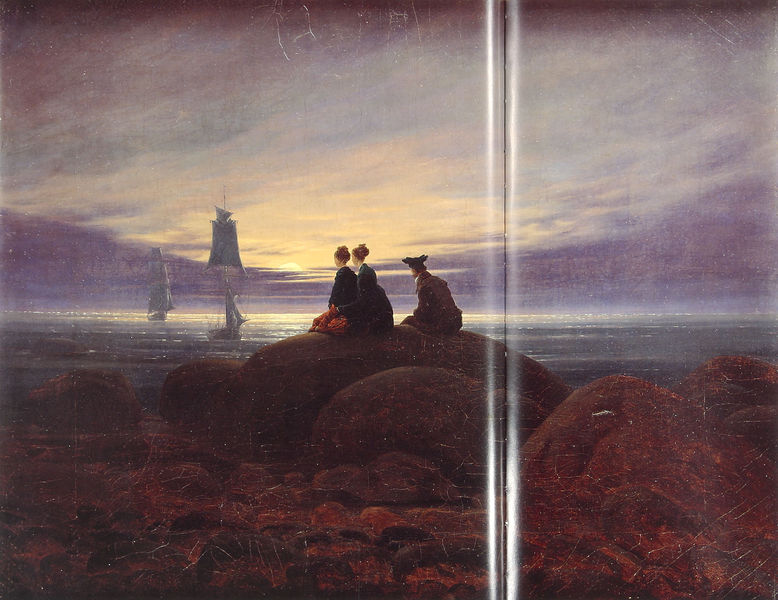
Titel: Mondaufgang am Meer
Künstler: Caspar David Friedrich
Institution: Berlin, Staatliche Museen, Nationalgalerie
Schlagwörter: felsen, gemälde, himmel, mann, meer, wasser, wolken, frauen, menschen, see, sitzen, ufer, kleider, licht, stein, steine, schauen, horizont, weite, wind, boot, schiff, segel, segelschiffe, segelschiff, fels, sonnenuntergang, friedrich, weiber, segelboote, betrachten, sonnenstrahlen, caspar david friedrich, aufgagn, caspar david, am ufer, sehelboot, untergeng, caspar david friederich